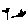
Label: flower